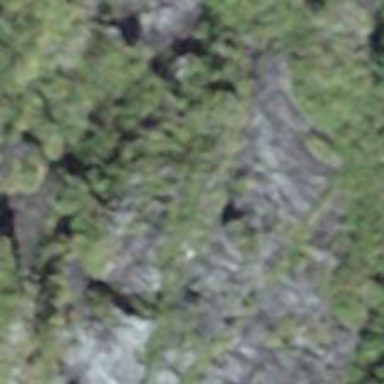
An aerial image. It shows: Natural cliff.